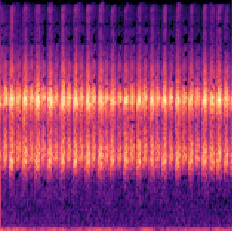
Sound class: Frog